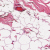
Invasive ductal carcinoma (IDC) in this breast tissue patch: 0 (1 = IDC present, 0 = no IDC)